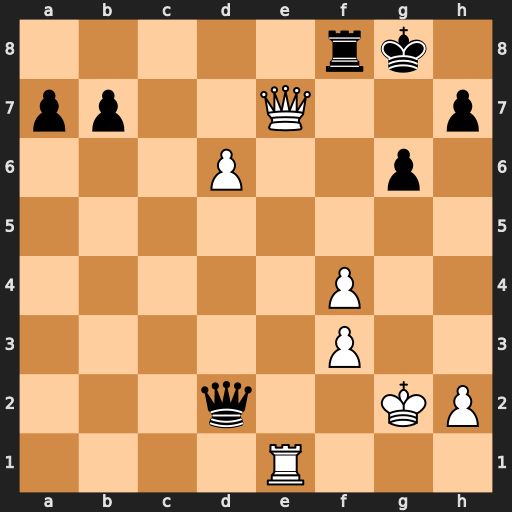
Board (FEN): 5rk1/pp2Q2p/3P2p1/8/5P2/5P2/3q2KP/4R3
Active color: w
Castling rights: -
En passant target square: -
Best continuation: Re2 Qxf4 Re3